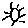
Label: sun